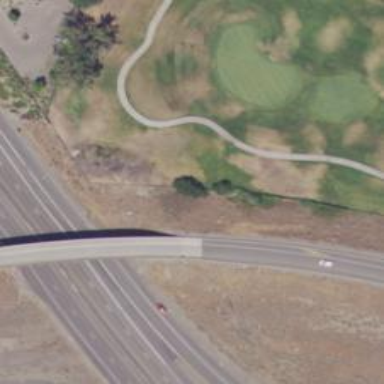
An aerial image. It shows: Golf cartpath that is also road path.